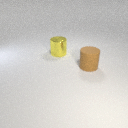
large brown rubber cylinder to the right of large yellow metal cylinder